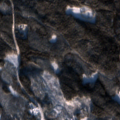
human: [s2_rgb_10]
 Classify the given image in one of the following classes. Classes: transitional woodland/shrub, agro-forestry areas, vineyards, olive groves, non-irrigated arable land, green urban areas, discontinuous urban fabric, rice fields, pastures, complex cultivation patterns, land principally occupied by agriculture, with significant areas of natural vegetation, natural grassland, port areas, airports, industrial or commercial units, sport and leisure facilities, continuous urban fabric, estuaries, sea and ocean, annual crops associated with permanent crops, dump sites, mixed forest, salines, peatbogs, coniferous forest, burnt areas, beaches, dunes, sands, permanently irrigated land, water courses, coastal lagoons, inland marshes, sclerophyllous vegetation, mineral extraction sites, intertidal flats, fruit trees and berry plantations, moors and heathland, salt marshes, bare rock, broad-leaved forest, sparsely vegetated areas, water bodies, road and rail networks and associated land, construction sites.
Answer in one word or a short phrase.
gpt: coniferous forest, mixed forest, transitional woodland/shrub